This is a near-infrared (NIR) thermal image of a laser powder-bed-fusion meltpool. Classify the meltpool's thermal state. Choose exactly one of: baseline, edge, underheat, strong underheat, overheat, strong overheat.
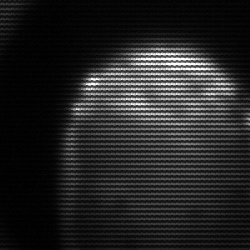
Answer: edge